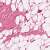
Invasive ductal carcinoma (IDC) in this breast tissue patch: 0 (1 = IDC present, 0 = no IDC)